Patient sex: M
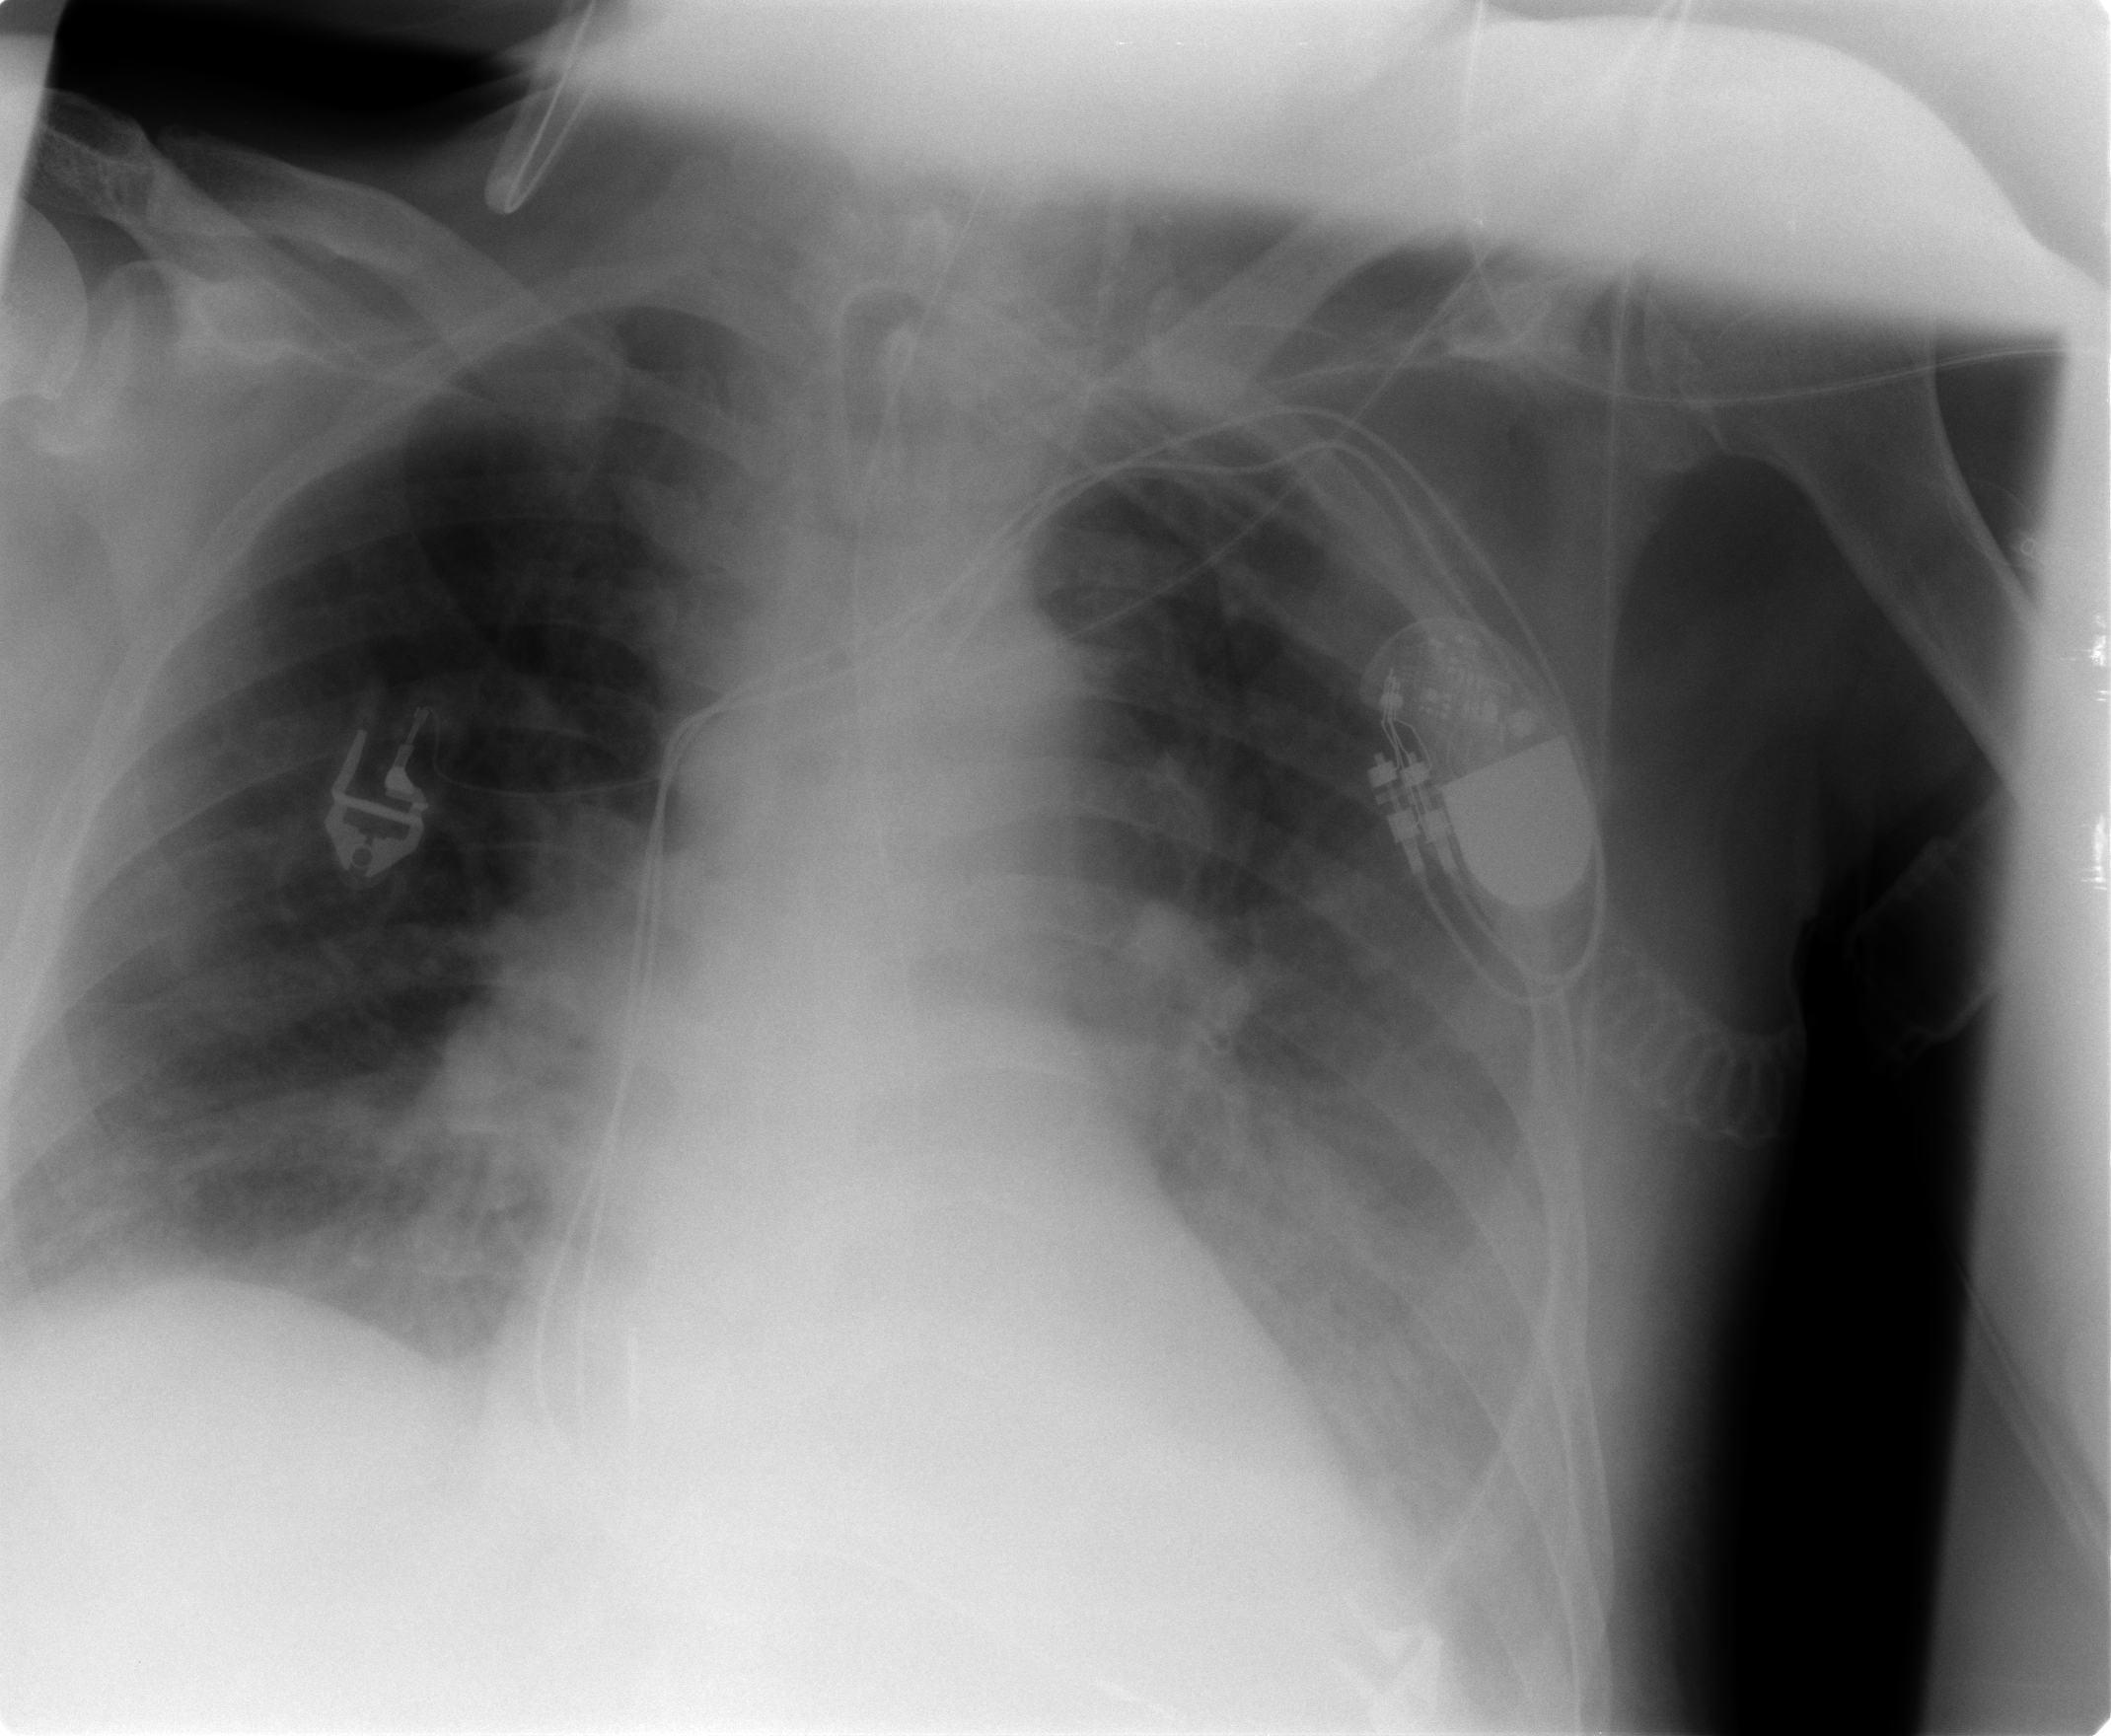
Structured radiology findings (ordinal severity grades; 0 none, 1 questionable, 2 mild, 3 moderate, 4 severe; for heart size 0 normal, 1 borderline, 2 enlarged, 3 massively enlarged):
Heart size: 2
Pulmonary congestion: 0
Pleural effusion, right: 0
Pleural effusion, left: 2
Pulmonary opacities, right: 0
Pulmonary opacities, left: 0
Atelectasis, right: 2
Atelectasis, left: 2